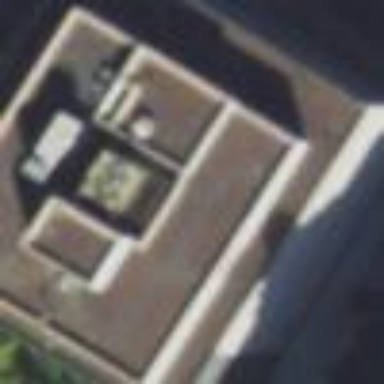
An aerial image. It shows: Building with flat concrete roof.